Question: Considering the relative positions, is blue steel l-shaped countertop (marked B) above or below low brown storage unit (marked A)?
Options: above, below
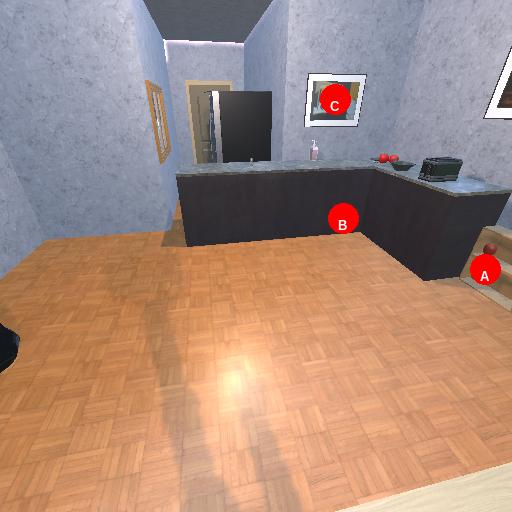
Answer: above